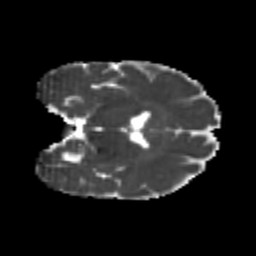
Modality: MD
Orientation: coronal
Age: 22
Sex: female
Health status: healthy
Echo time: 0.074 s